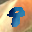
Label: 8